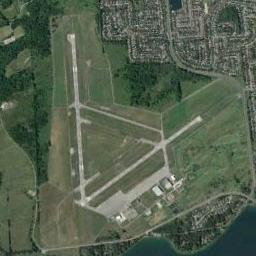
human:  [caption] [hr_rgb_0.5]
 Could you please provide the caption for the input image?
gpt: An airport with some staggered runways, Buildings and an open area next to the sea and these runways put a triangular shape while some buildings arranged neatly beside .

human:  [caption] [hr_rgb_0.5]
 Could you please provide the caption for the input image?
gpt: There is an airport in the middle of the grass next to the water .

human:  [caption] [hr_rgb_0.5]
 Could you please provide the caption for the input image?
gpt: The airport is divided into two triangular areas by several runways .

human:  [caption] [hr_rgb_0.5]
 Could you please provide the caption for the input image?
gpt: An airport with a triangular runway and many buildings is surrounded by a residential area and green farmland .

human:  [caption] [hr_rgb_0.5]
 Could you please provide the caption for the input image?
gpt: The airport runway is flanked by grass .